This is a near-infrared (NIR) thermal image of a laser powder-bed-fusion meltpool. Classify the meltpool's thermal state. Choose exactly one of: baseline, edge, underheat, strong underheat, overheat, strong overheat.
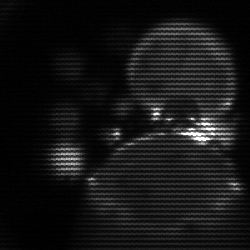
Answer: edge